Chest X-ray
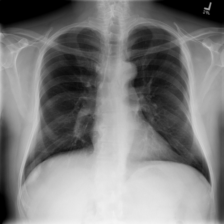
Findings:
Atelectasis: negative
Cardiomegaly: negative
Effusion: negative
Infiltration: negative
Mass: negative
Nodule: negative
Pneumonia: negative
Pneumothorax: negative
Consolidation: negative
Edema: negative
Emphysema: negative
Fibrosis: negative
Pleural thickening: negative
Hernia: negative